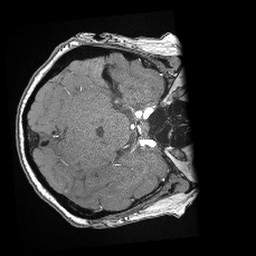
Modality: angio
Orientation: axial
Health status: ill
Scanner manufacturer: siemens
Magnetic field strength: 3 T
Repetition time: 0.021 s
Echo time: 0.00343 s